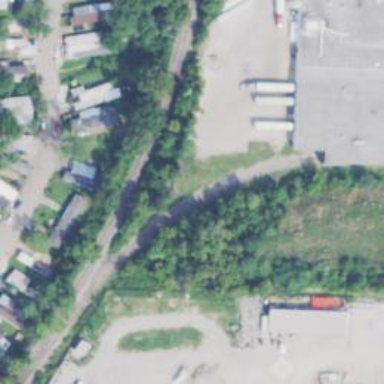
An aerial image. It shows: Railway spur service.